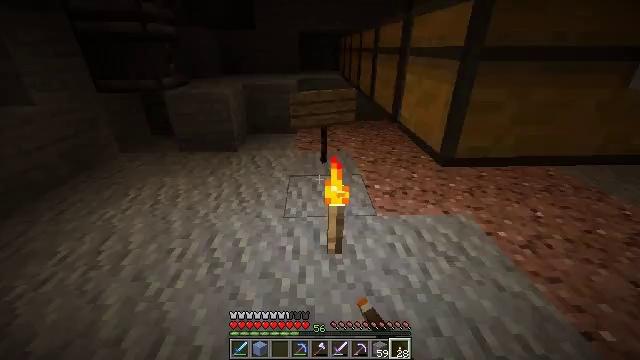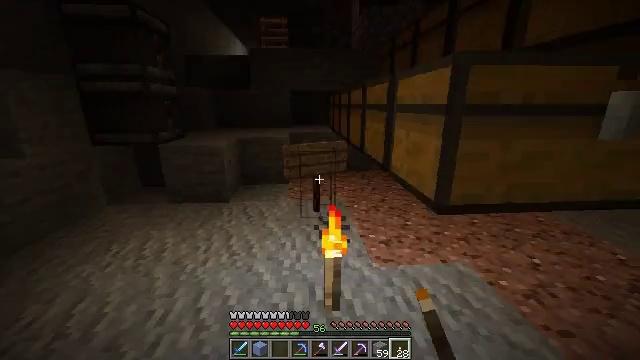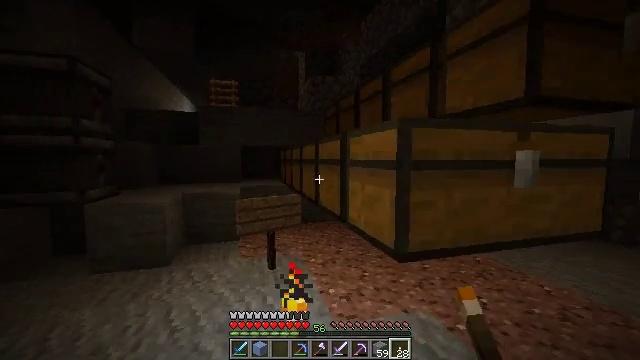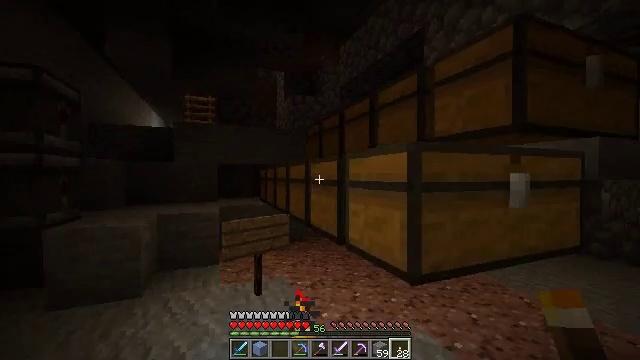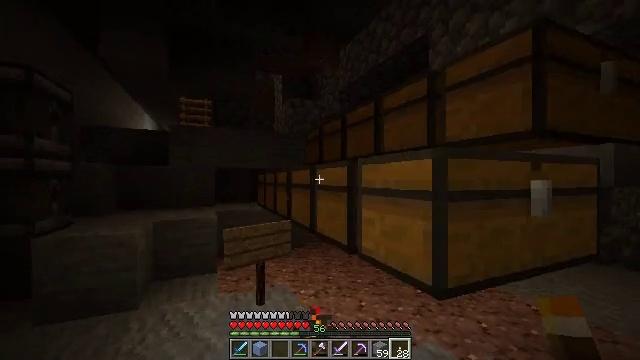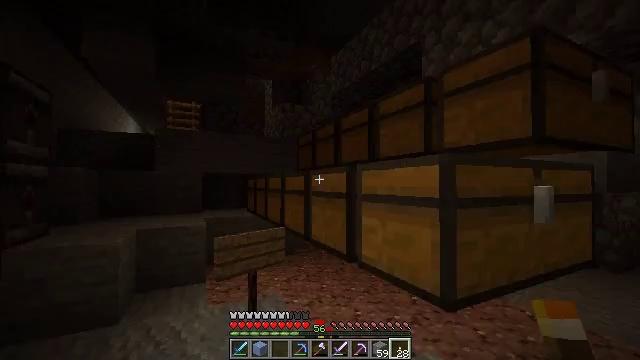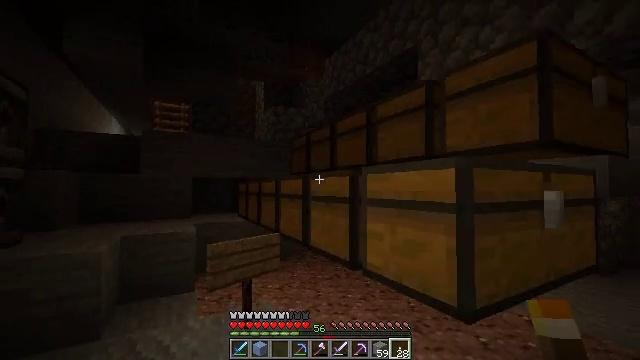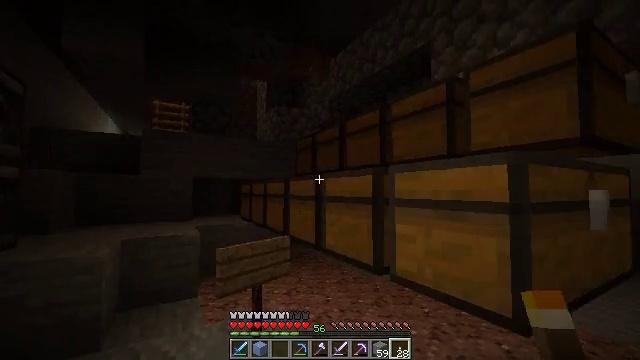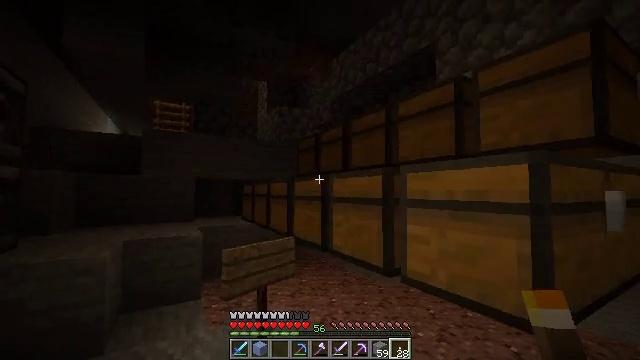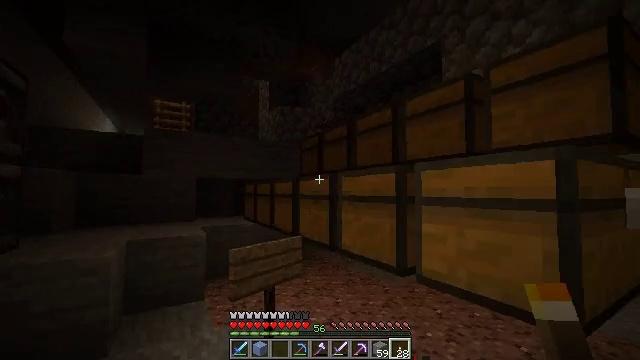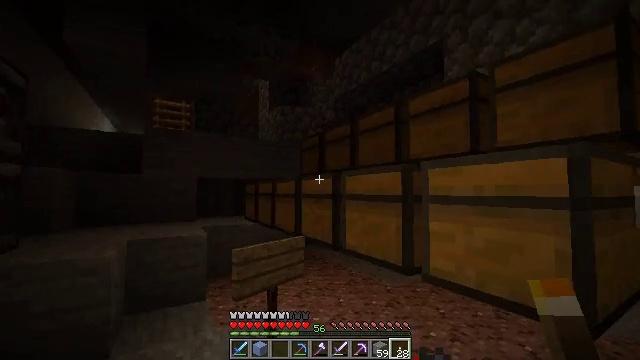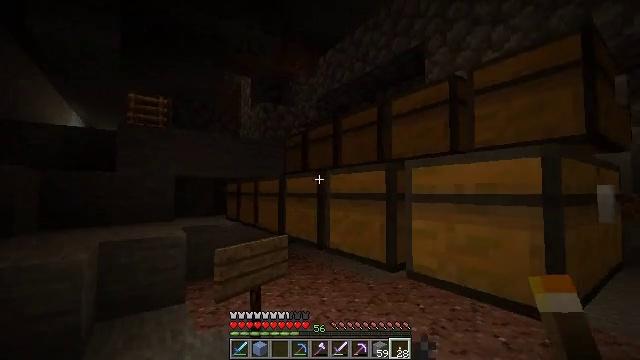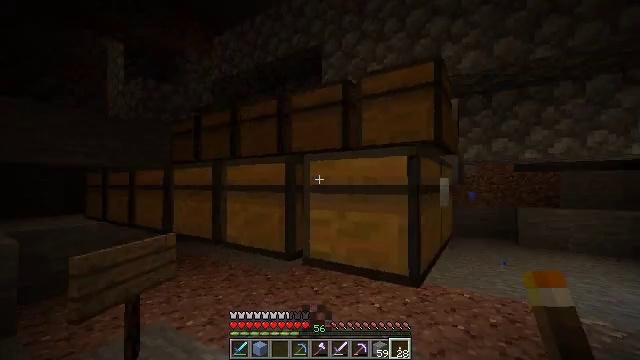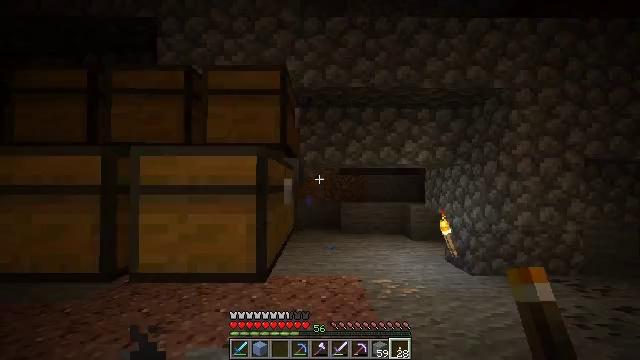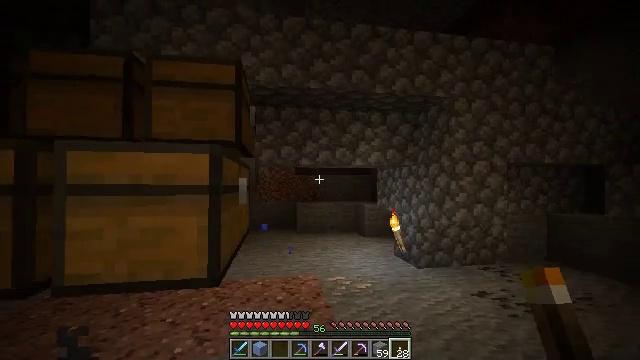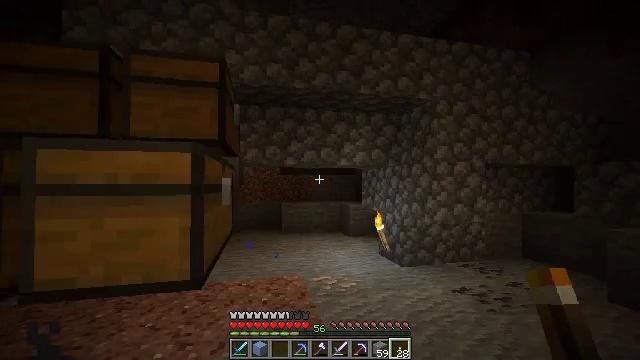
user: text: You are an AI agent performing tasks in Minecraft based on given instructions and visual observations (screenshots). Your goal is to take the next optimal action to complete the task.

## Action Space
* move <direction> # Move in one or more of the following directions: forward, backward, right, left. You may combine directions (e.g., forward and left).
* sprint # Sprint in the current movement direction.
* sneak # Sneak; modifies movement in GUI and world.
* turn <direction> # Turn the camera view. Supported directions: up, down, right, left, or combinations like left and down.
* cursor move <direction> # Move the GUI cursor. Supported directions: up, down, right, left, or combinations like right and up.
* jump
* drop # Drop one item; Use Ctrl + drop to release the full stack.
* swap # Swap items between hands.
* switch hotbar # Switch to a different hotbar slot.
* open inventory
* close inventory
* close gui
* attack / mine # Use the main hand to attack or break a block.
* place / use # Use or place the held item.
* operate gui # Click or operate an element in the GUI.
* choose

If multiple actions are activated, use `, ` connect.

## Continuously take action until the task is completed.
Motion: motion action
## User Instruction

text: Remove a bone from the inventory.
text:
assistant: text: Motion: move left, turn right and up
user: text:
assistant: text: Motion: move left, turn right and up
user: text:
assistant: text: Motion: move forward and move left, turn right and up
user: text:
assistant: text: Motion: move forward and move left, turn right
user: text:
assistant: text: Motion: move forward and move left, turn right and up
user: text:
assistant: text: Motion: move forward and move left, turn right
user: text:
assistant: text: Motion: move left
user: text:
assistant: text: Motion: no_op
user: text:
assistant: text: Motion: no_op
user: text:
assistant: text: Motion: no_op
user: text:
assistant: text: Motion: turn right
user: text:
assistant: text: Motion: turn right and down
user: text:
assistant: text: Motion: turn right
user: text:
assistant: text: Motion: turn right
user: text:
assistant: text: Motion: turn right
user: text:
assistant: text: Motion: turn right
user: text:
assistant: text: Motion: no_op
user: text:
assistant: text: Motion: no_op
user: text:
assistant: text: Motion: turn left and down
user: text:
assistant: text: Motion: move forward and move left, turn left and down
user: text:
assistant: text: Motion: move forward and move left, turn left
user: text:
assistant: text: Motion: move forward and move left
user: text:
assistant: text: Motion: move forward and move left
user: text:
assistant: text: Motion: move forward, turn left and down
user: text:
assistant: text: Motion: move forward
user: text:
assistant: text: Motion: move forward
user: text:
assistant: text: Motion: move forward, turn left and down
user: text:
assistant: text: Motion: move forward, turn left
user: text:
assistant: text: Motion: move forward
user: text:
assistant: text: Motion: move forward, turn left